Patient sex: M
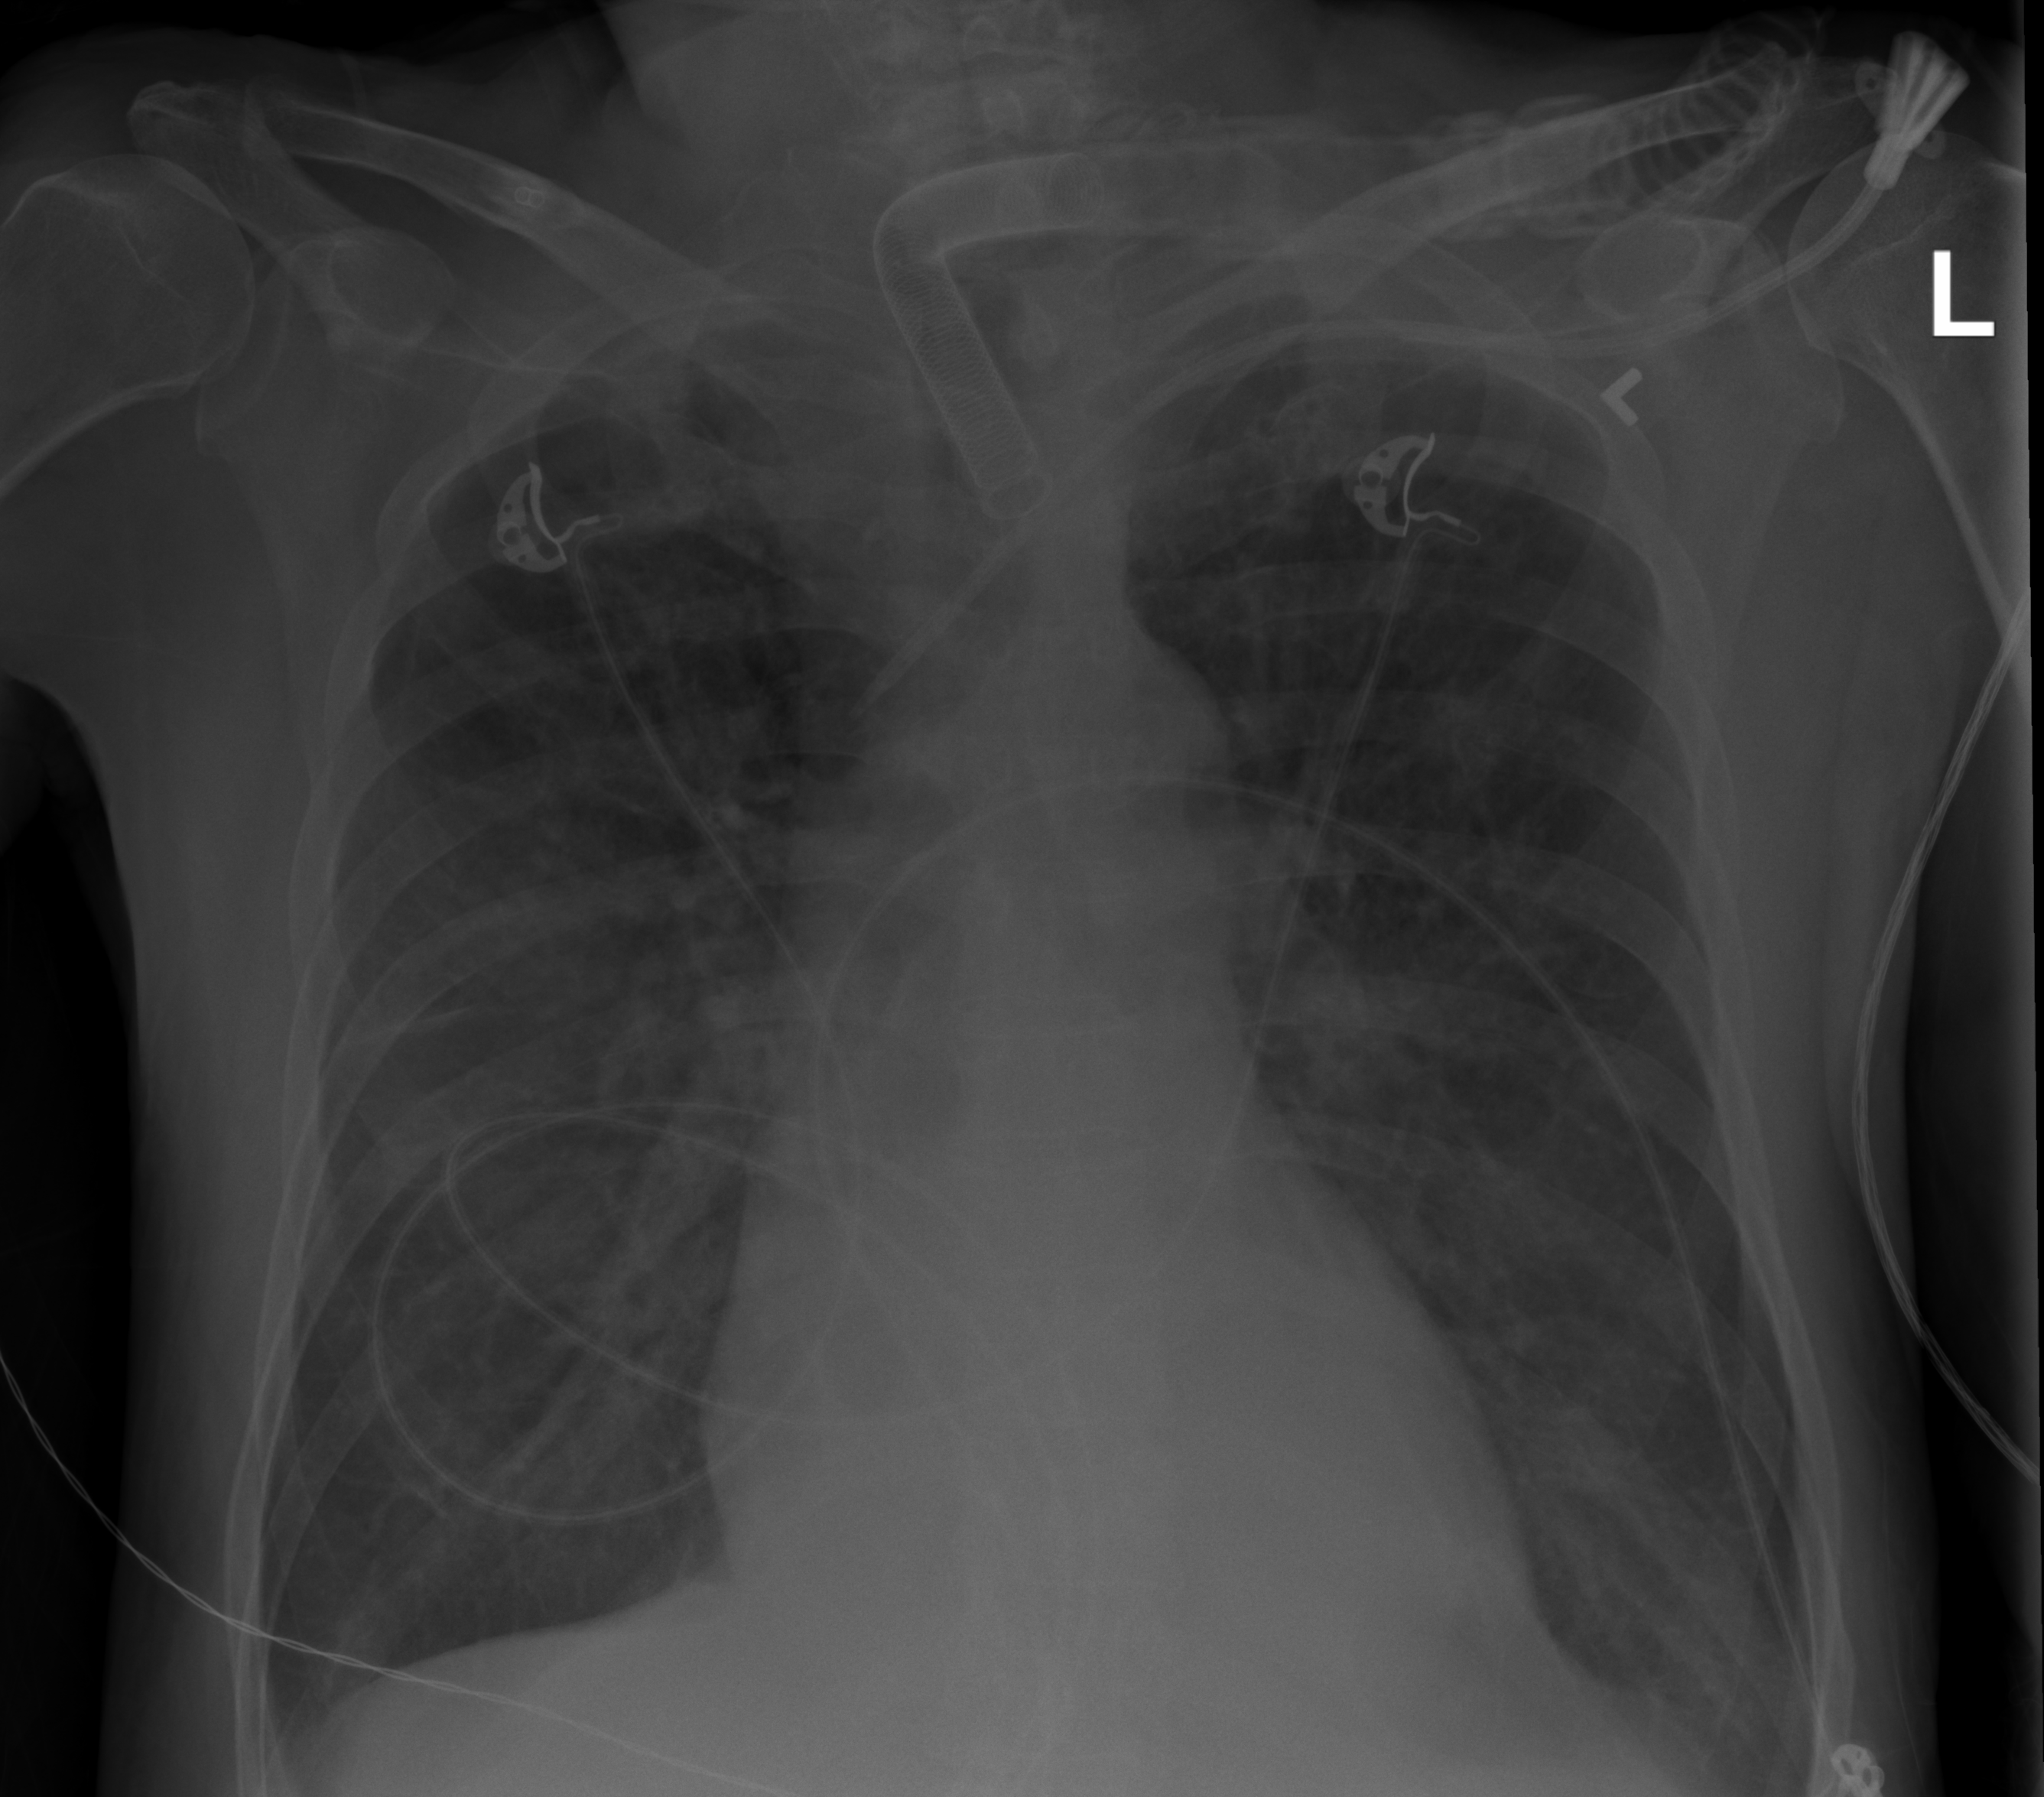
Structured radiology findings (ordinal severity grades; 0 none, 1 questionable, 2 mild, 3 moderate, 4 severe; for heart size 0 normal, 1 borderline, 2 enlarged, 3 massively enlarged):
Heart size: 0
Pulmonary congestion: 2
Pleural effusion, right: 2
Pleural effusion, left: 1
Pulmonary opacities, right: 2
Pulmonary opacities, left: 2
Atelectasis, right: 2
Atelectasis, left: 2